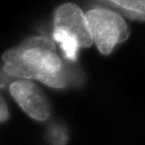
Tissue sample: colon
Magnification: 5.0x
Cell type: T cells
Senescence state: normal